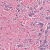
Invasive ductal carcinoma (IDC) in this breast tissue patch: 1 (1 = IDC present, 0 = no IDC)